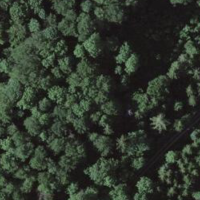
EUNIS habitat code: 41
Species observed at this site:
Cardamine heptaphylla